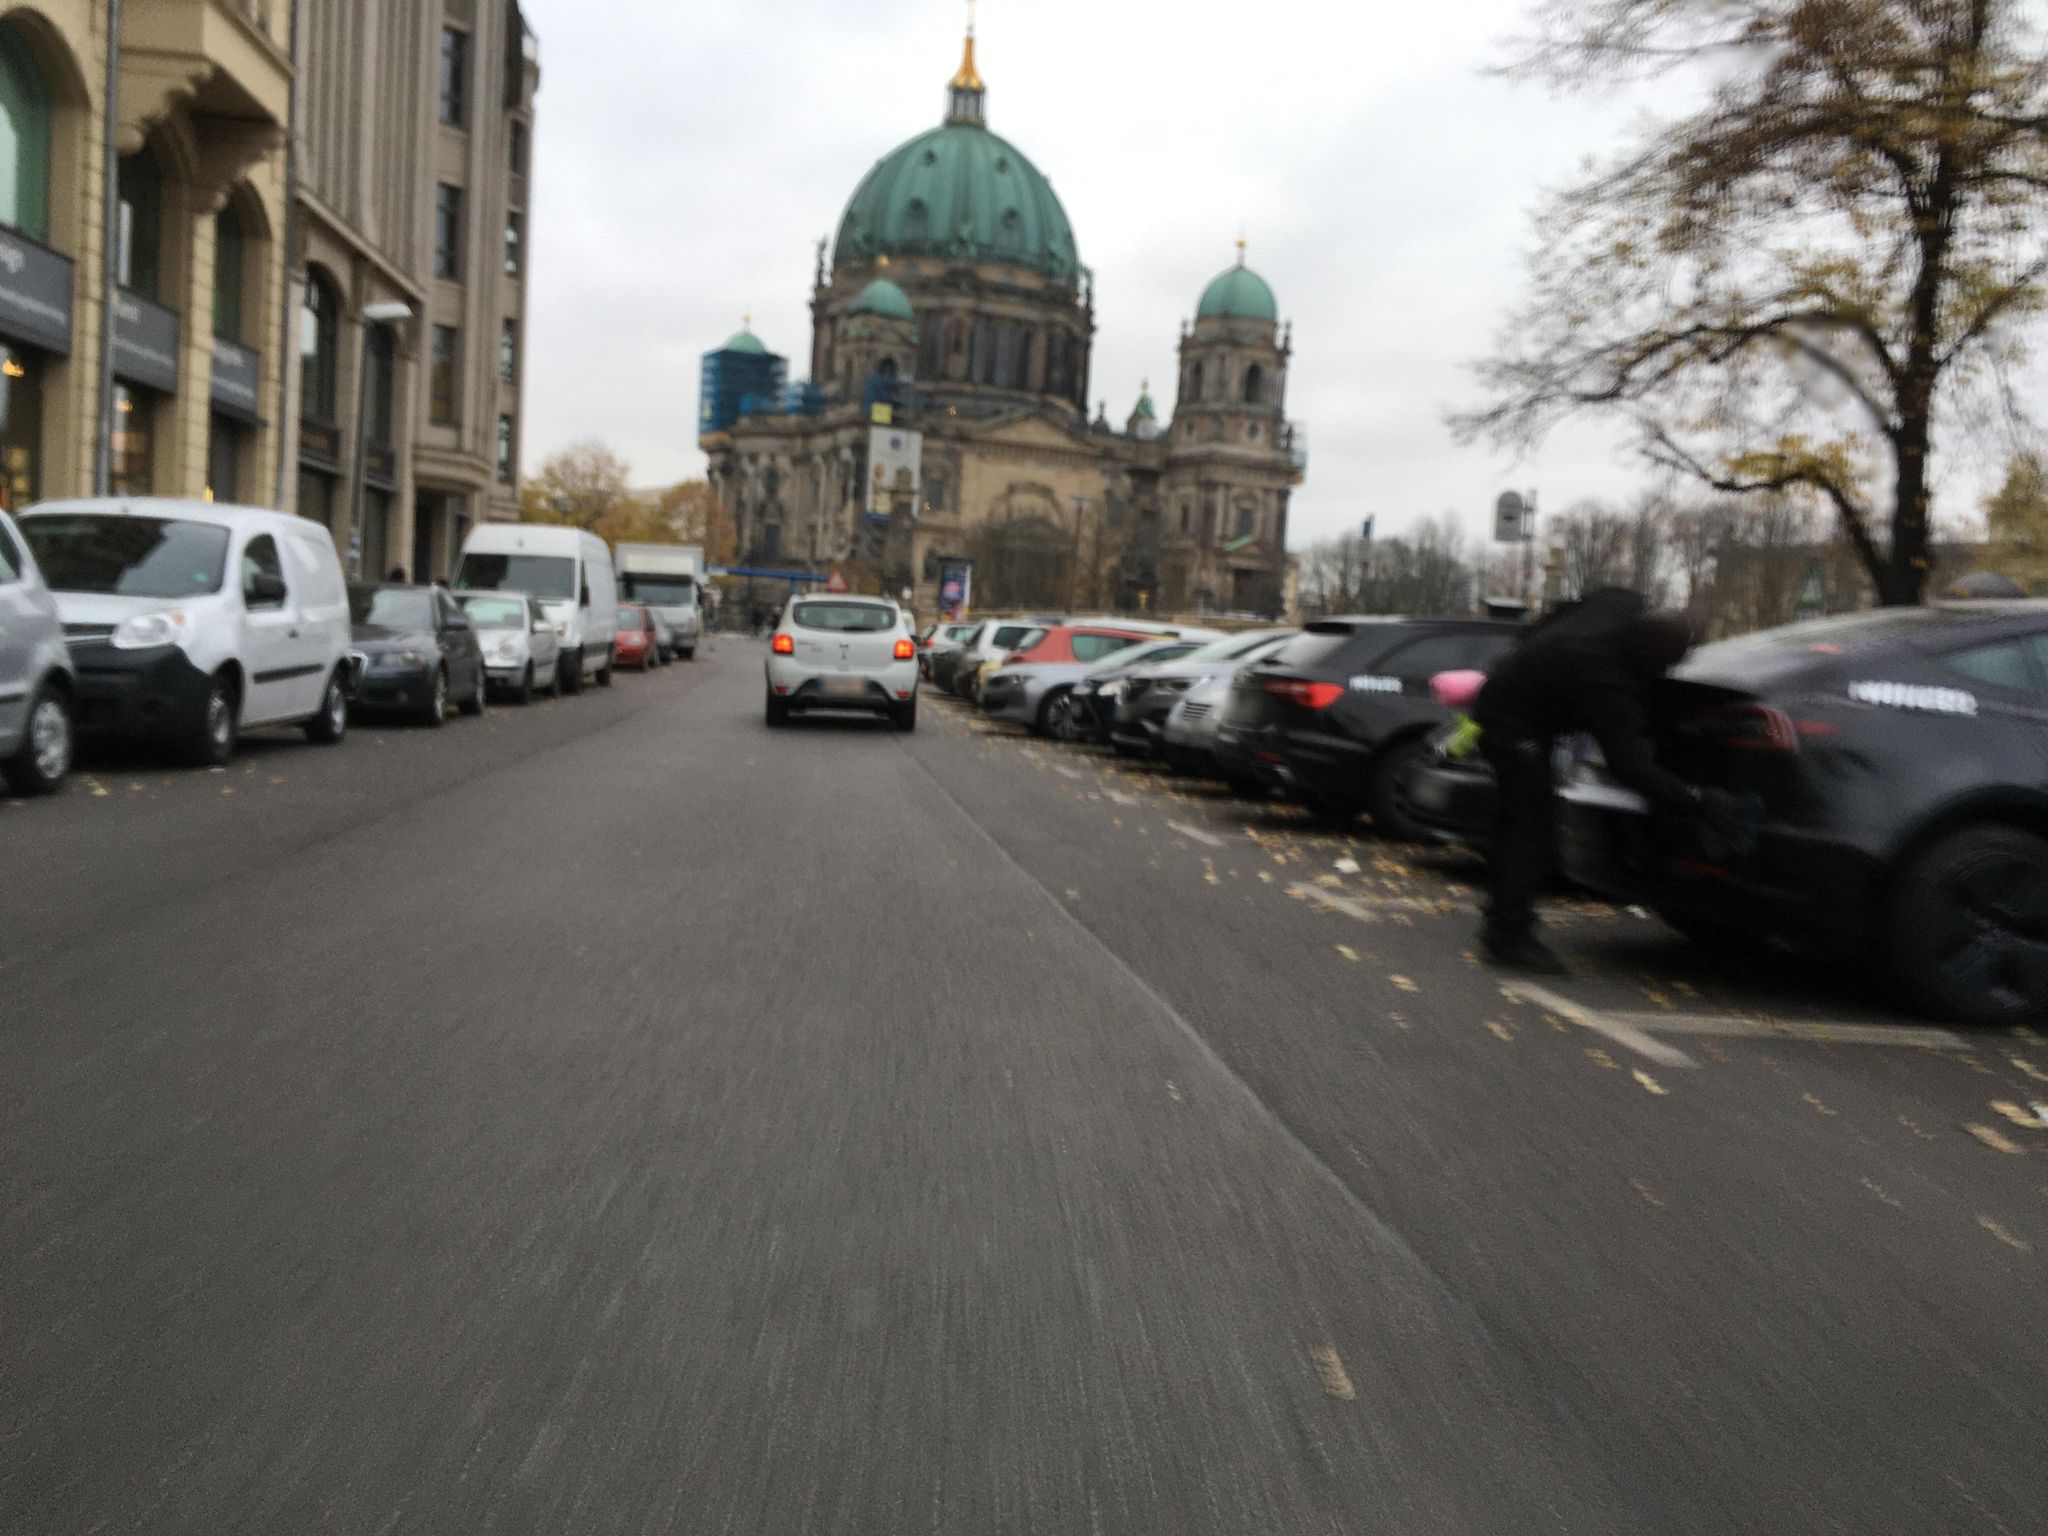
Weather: cloudy
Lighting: day
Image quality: good
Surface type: driving surface
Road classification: tertiary
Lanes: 1
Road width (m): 12.2
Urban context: urban centre
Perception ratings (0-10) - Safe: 8.44, Lively: 7.4, Beautiful: 7.14, Boring: 2.01, Depressing: 2.93, Wealthy: 9.25